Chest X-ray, AP view. Patient: 61 years old, sex F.
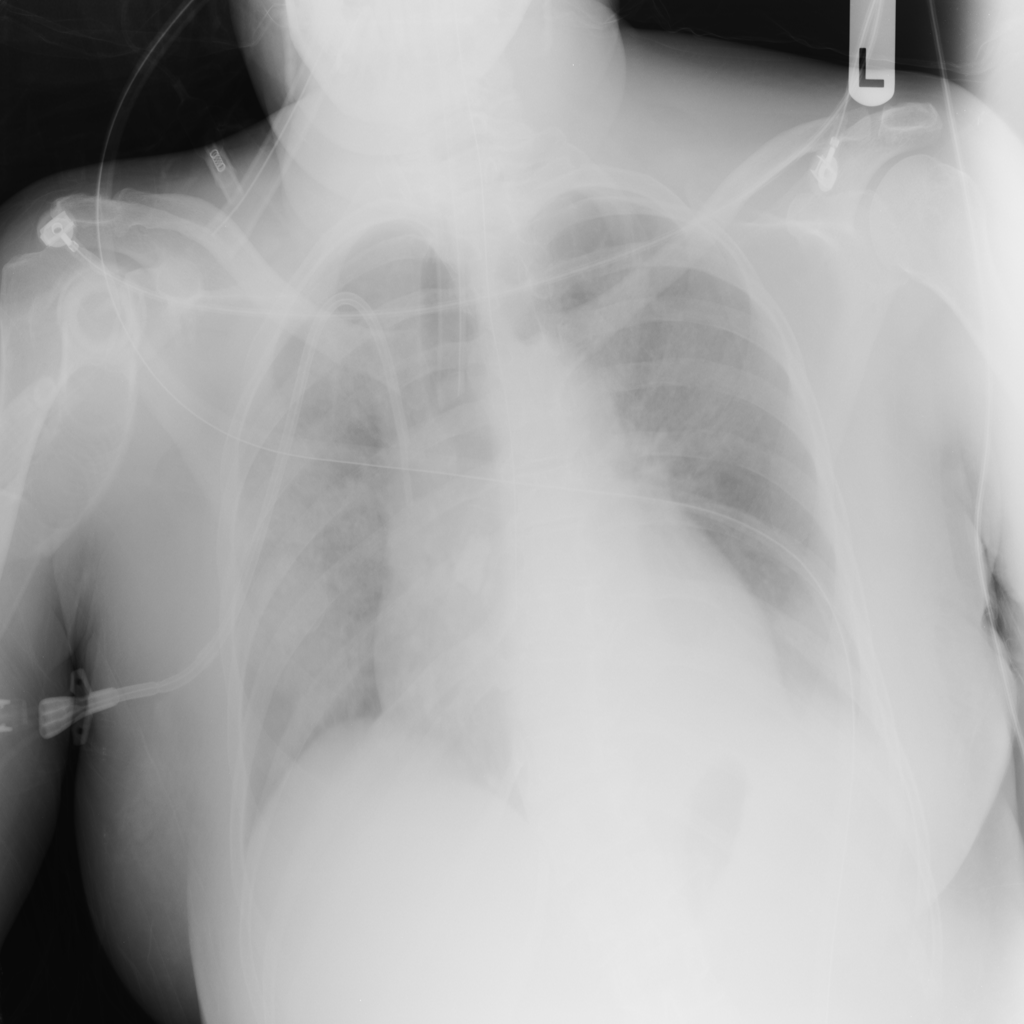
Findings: Effusion, Infiltration